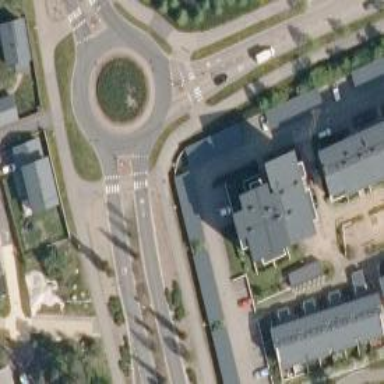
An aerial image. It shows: Tertiary road made of asphalt leading to roundabout junction.